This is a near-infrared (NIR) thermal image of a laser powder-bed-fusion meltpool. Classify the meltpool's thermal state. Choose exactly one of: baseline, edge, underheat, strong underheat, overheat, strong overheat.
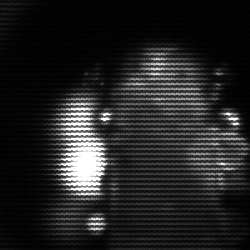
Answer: strong underheat